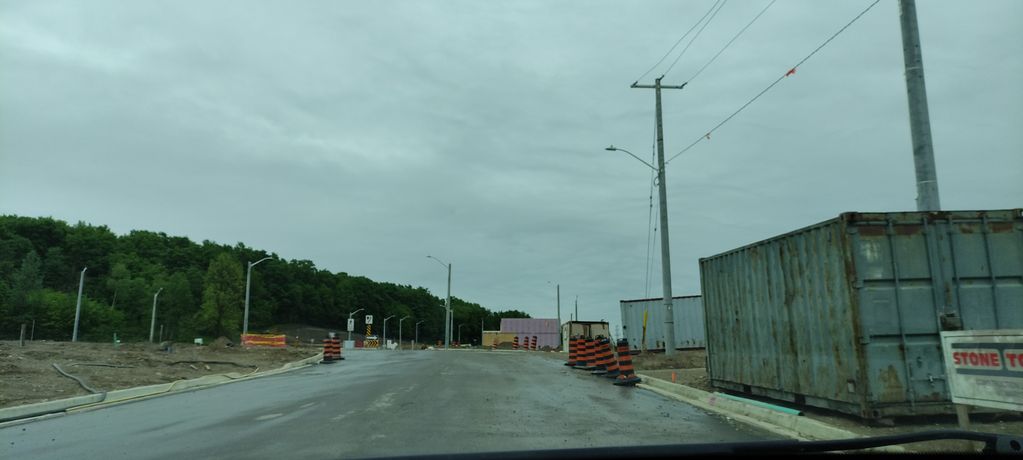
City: kitchener-waterloo